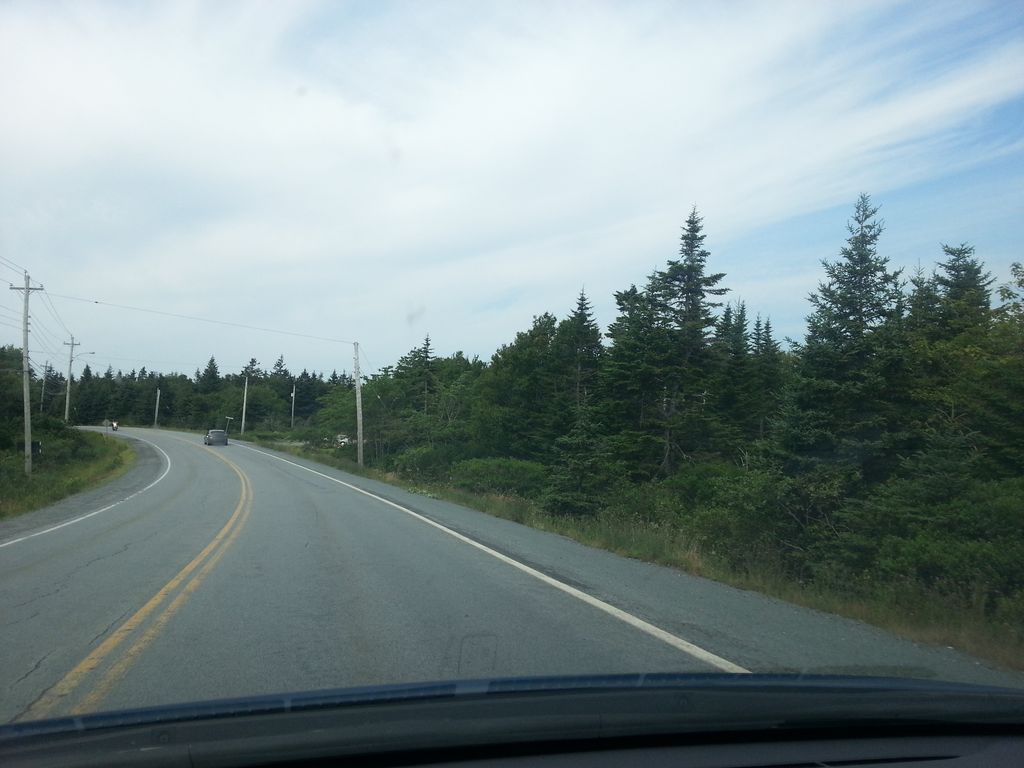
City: halifax